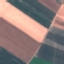
Label: AnnualCrop